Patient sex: F
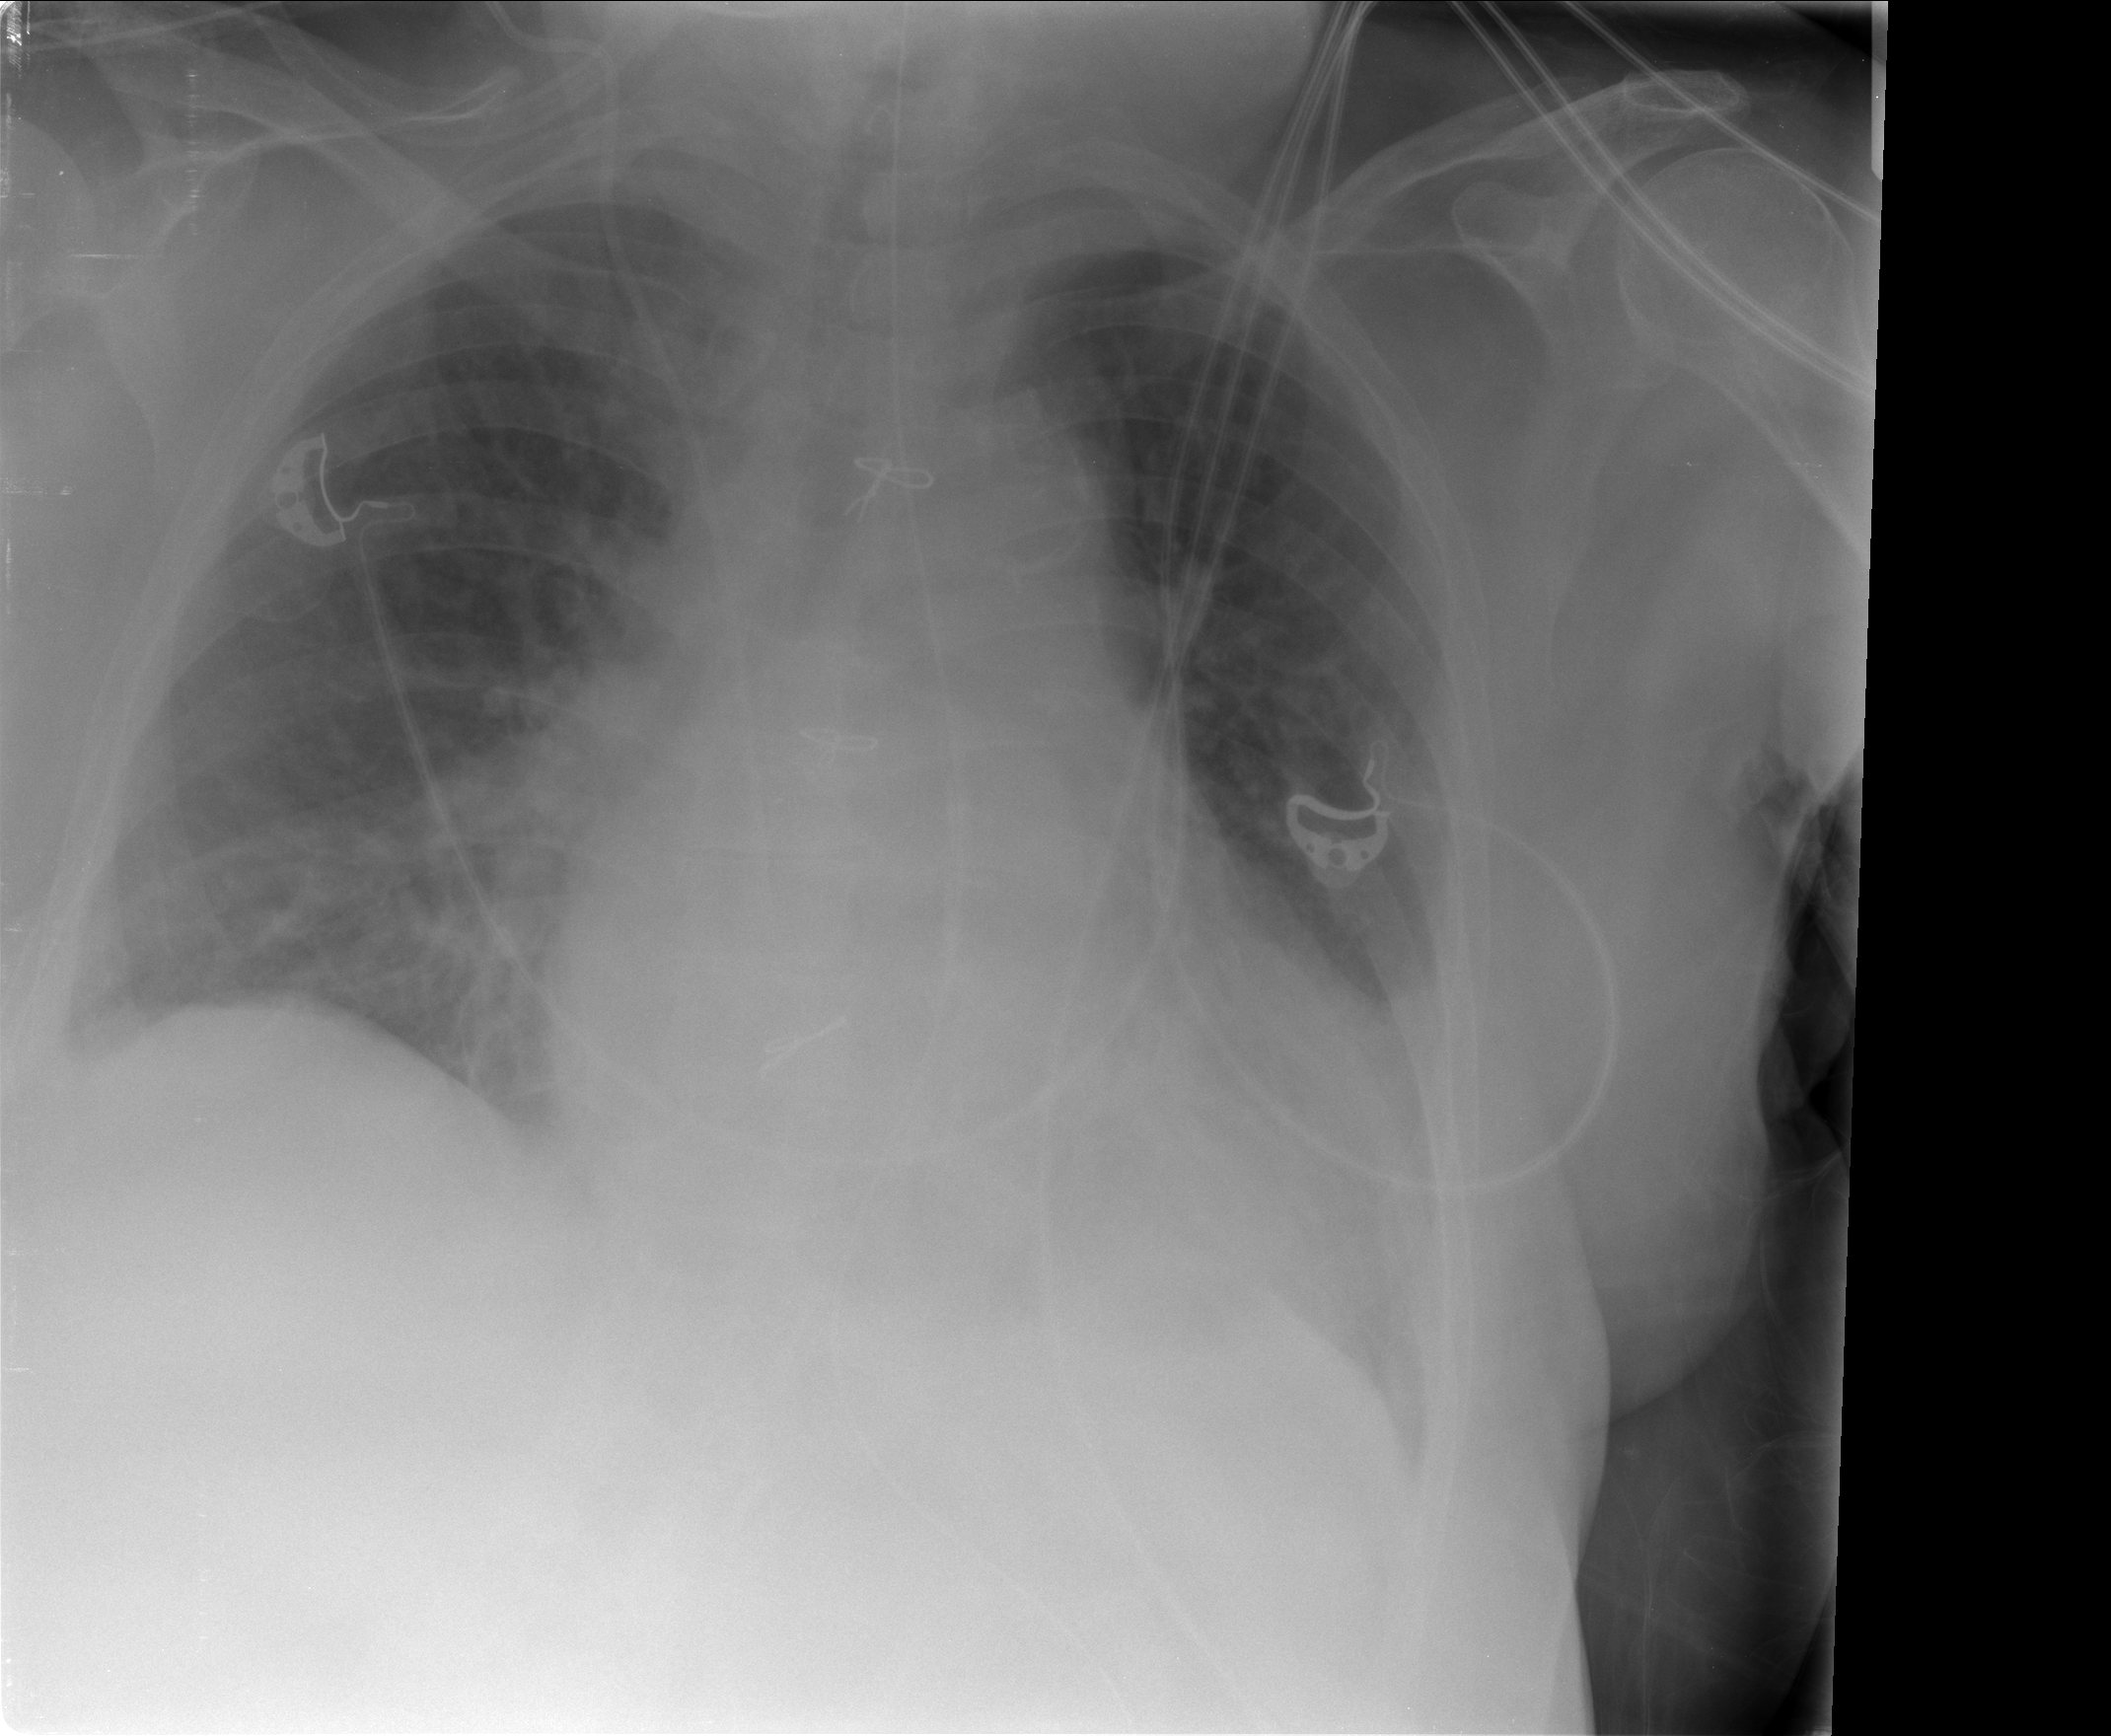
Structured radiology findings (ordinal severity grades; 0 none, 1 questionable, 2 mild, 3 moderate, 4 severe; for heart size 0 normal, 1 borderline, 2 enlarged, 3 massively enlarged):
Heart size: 3
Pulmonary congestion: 2
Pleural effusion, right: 0
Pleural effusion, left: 2
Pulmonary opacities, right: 1
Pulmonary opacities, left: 1
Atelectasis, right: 1
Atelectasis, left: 2